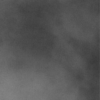
Label: dusty